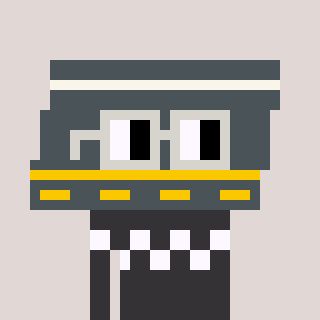
a pixel art character with square light gray glasses, a road-shaped head and a grayscale-colored body on a warm background